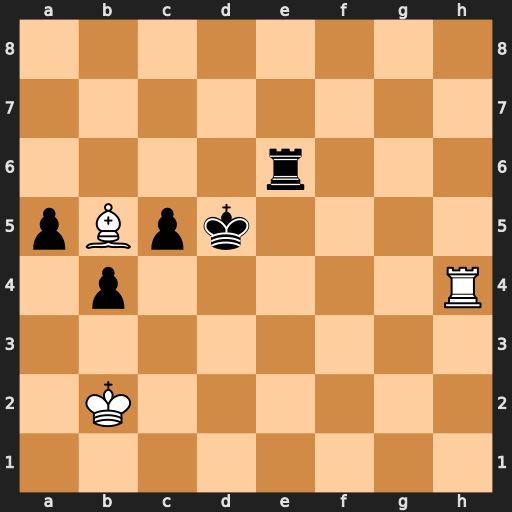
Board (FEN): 8/8/4r3/pBpk4/1p5R/8/1K6/8
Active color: w
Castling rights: -
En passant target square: -
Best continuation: Bc4+ Kd6 Bxe6